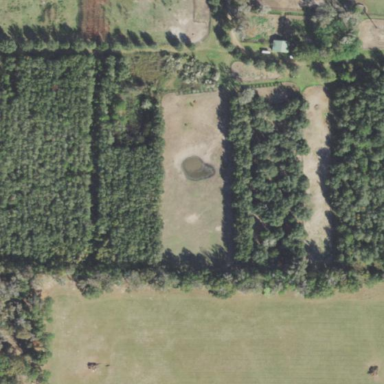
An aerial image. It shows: Plant nursery with trees.